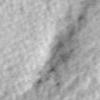
Label: no_change